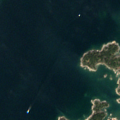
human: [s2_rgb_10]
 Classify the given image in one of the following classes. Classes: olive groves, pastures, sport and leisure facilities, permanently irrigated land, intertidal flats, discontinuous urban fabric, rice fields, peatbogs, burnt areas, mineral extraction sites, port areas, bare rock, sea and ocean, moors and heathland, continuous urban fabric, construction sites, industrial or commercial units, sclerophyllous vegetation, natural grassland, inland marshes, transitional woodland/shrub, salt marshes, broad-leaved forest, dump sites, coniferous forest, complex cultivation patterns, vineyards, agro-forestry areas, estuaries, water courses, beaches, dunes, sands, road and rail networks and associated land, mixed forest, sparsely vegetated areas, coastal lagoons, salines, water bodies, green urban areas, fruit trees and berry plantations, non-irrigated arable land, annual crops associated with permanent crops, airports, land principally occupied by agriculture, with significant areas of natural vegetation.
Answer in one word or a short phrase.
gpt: coniferous forest, sea and ocean